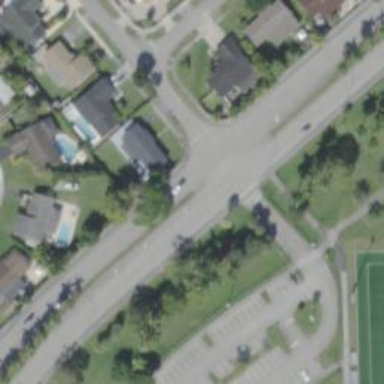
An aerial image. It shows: Asphalt footway with uncontrolled crossing marked by lines.